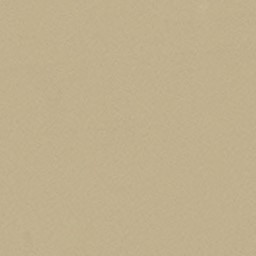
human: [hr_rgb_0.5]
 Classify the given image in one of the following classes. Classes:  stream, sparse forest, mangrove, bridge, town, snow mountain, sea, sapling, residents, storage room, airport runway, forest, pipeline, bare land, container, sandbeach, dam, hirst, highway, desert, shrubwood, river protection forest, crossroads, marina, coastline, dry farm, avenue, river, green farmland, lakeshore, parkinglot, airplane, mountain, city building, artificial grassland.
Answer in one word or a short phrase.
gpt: desert